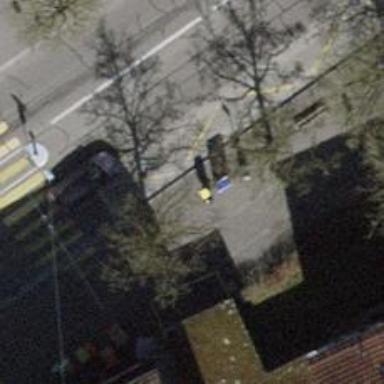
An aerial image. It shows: Post box is visible.